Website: apple
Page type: customer-info-address
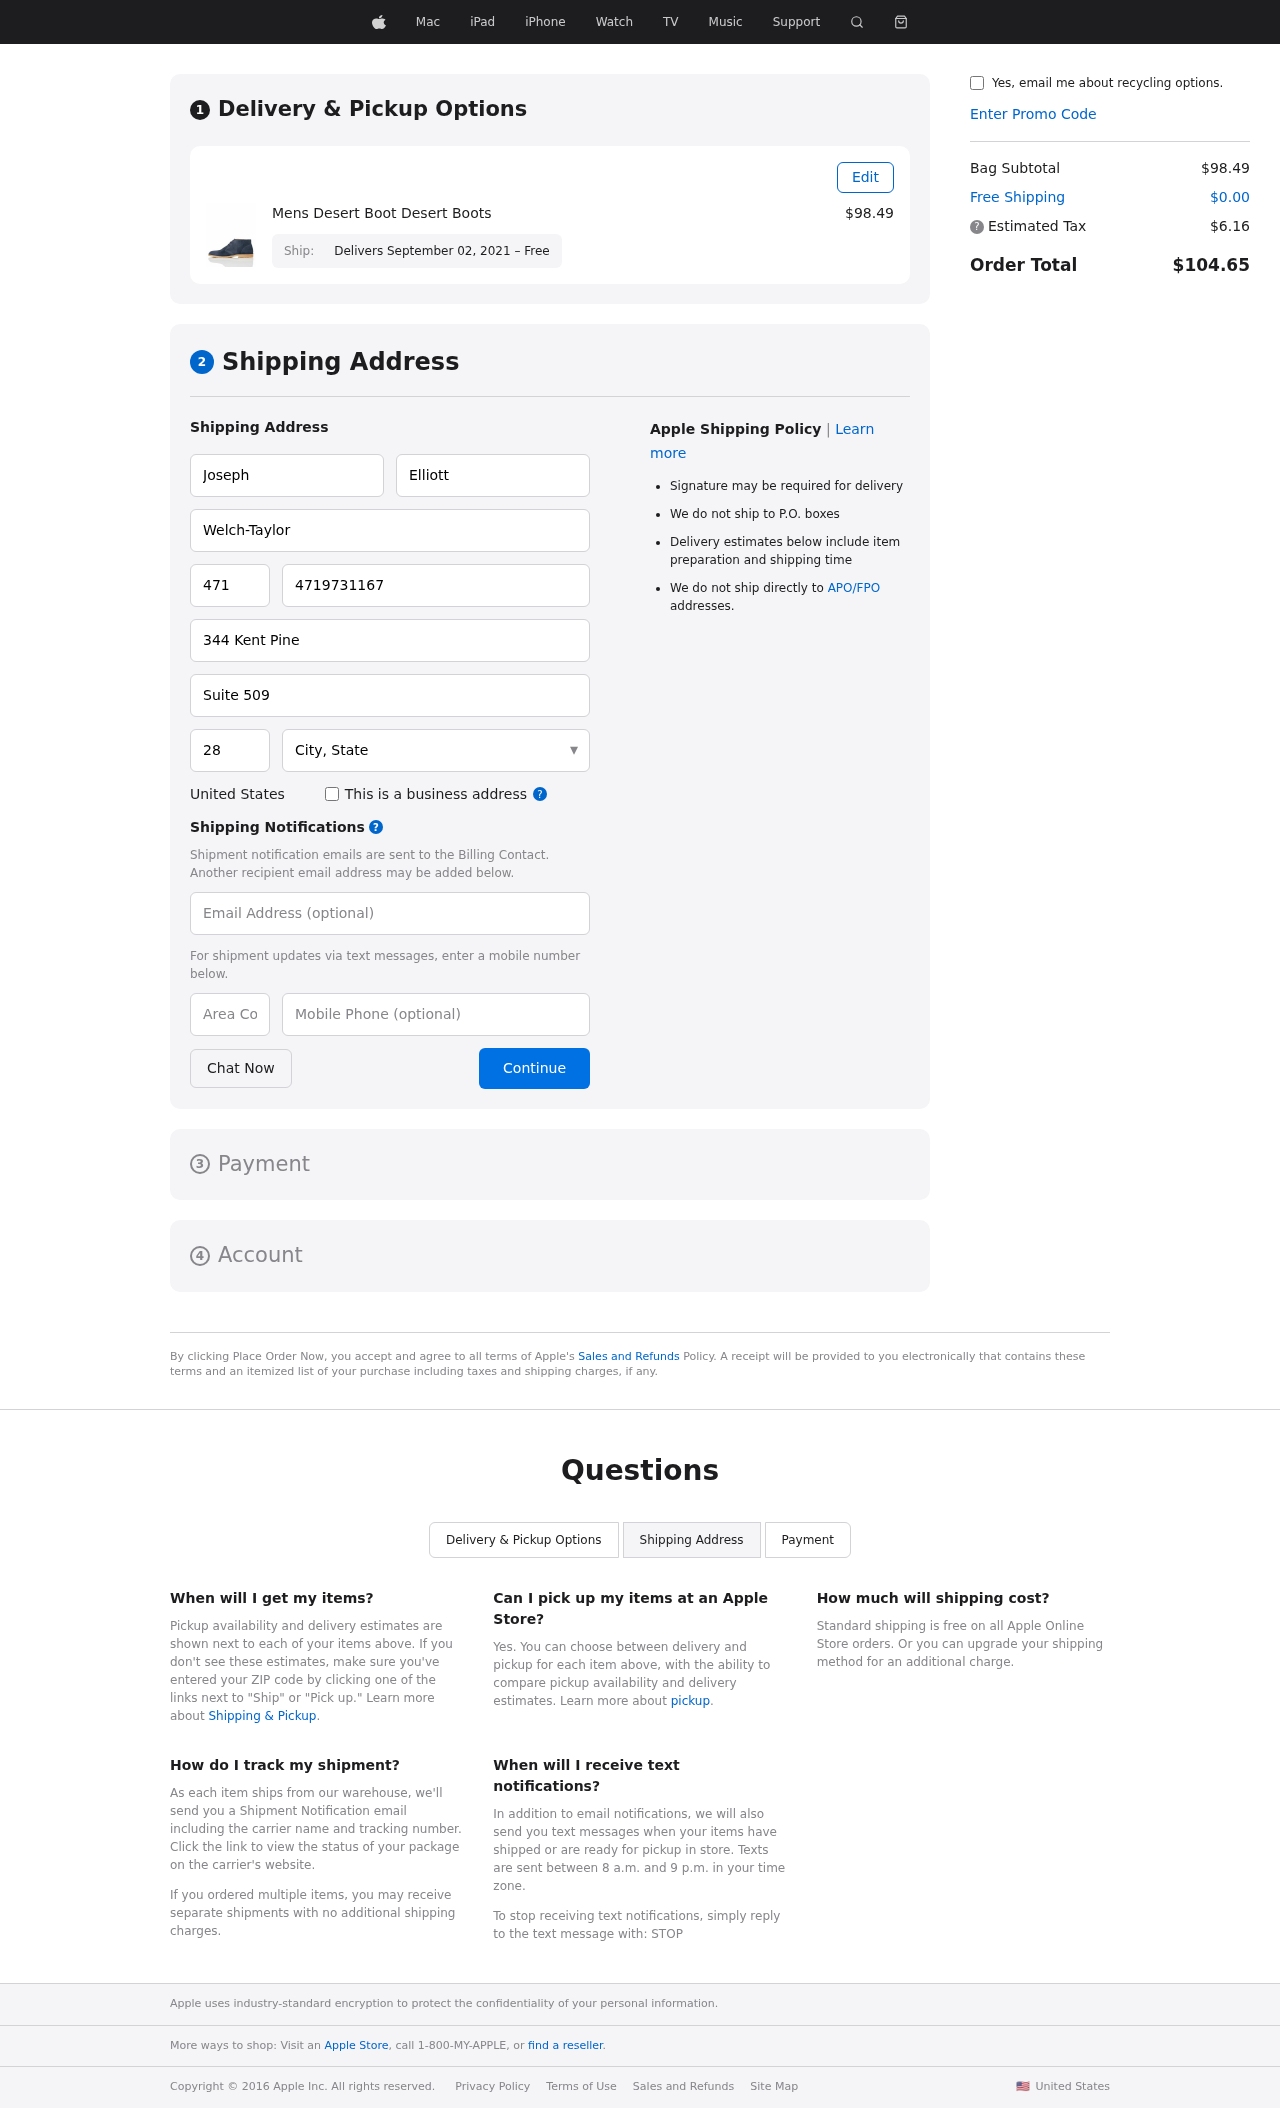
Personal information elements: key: PII_CITY_STATE
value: West Ashleyberg, NM
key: PII_COMPANY
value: Welch-Taylor
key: PII_COUNTRY
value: United States
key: PII_EMAIL
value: josephelliott@hotmail.com
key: PII_FIRSTNAME
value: Joseph
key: PII_LASTNAME
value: Elliott
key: PII_PHONE
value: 4719731167
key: PII_PHONE_ALT
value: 7248391114
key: PII_PHONE_ALT_AREA
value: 724
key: PII_PHONE_AREA
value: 471
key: PII_POSTCODE
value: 28214
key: PII_STREET
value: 344 Kent Pine
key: PII_STREET2
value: Suite 509
Product elements: key: PRODUCT1_NAME
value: Mens Desert Boot Desert Boots
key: PRODUCT1_PRICE
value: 98.49
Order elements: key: ORDER_DELIVERY_DATE
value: Delivers September 02, 2021 – Free
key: ORDER_SUBTOTAL
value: $98.49
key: ORDER_SHIPPING_COST
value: $0.00
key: ORDER_TAX
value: $6.16
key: ORDER_TOTAL
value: $104.65